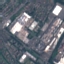
Land use / land cover: Industrial